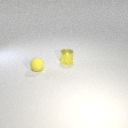
small yellow metal cylinder behind small yellow rubber sphere